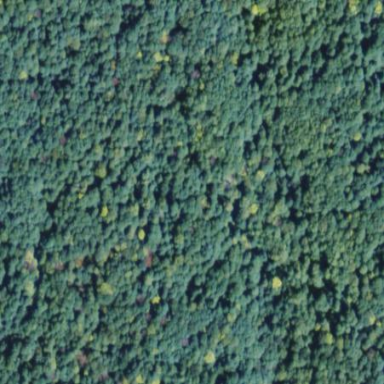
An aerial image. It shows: Commercial forest used for forestry purposes.